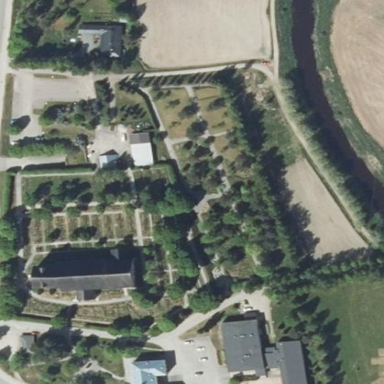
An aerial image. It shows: Graveyard.